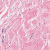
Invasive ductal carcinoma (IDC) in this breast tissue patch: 0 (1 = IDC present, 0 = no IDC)